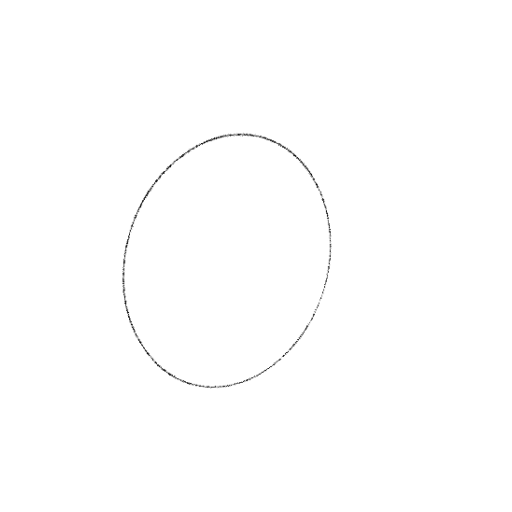
Crossing number: 0